Question: I'm android beginner so please be easy on me. I'm doing some "exercises" and i'm writing simple app which will tell RSSI strength of home wifi network. Getting that number is pretty easy, but updating it and showing that on screen it's a little more complicated as i thought.
First this is my onCreate Activity. In this activity i'm launching another android component - Service. Because the code will run in background (i know i could use thread or something else, but this is for "practice" sake, and i have a few ideas what to do with this app, while running service and not interacting with UI )
'''
public class MainActivity extends Activity {
TextView wifi_check;
@Override
protected void onCreate(Bundle savedInstanceState) {
super.onCreate(savedInstanceState);
setContentView(R.layout.activity_main);
referenceViews();
startService(new Intent(this, CheckingWifiService.class));
//wifi_check.setText(""+getIntent().getExtras().getInt("RSSI"));
}
private void referenceViews() {
wifi_check = (TextView) findViewById(R.id.wifiCheck_TV);
}
}
'''
Because my code will run every second or so, i will use TimerTask for this purpose. And here is my TimerTask class, which includes run() method, and code for executing inside
'''
public class TimerTsk extends TimerTask {
Context act;
WifiManager wifiMan;
WifiInfo info;
Bundle sendInfo;
Intent intent;
int rssi;
public TimerTsk(Context context) {
act = context;
}
@Override
public void run() {
intent = new Intent();
sendInfo = new Bundle();
wifiMan = (WifiManager) act.getSystemService(Activity.WIFI_SERVICE);
info = wifiMan.getConnectionInfo();
rssi = info.getRssi();
Log.d("WORKED", "RUNNING SUCESSFULLY");
// i want to send info to my activity
sendInfo.putInt("RSSI", rssi);
intent.putExtras(sendInfo);
}
}
'''
From this class , i want to send result of RSSI to my activity and then update a text. But when i call this code below, on activity i always get NullPointerException.
'''
wifi_check.setText(""+getIntent().getExtras().getInt("RSSI"));
'''
To be honest i had hard time figuring out which part of code is throwing an exepction. And i found that more exactly, this part of code is throwing an exepction.
> getInt("RSSI")
Overall i see that service is running, because in my LOGCAT i see a message that i create with Log.d in TimerTsk class.
Any ideas why is this happening?
Here is my service class:
'''
public class CheckingWifiService extends Service{
int rssi;
Timer time;
TimerTsk ttsk;
@Override
public IBinder onBind(Intent intent) {
return null;
}
@Override
public int onStartCommand(Intent intent, int flags, int startId) {
time = new Timer();
time.schedule(new TimerTsk(getApplicationContext()), 500);
return START_STICKY;
}
'''
}
Here is my LogCat:

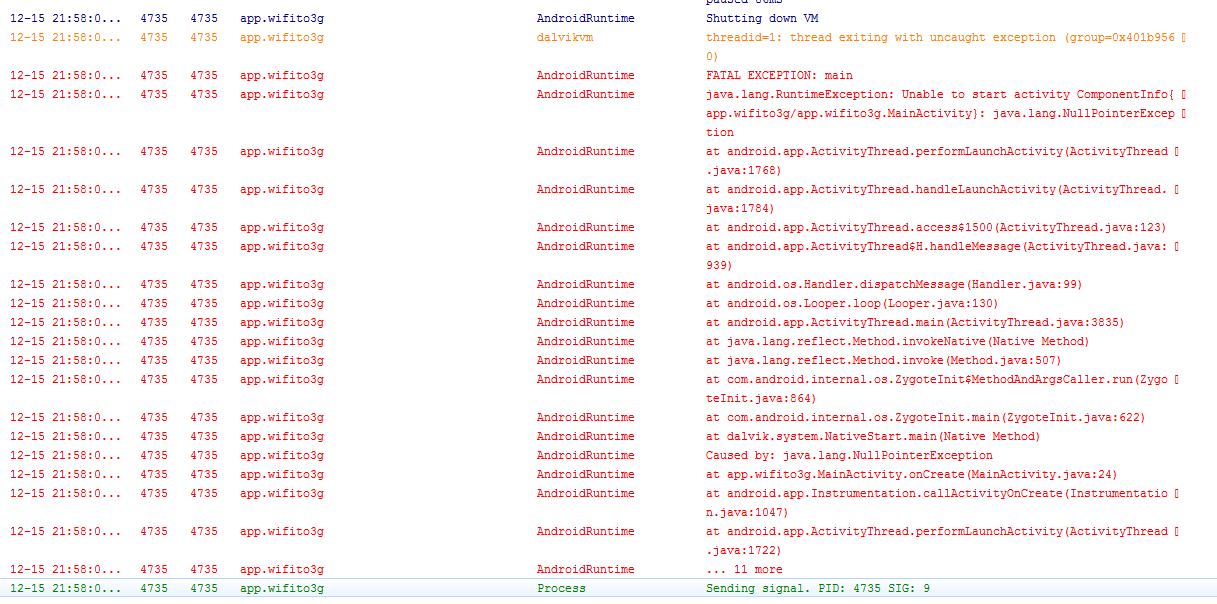
Answer: I see a common mistake. Don't do this:
'''
sendInfo.putInt("RSSI", rssi);
intent.putExtras(sendInfo); // This adds a Bundle to your existing Bundle!
'''
You are creating an Intent, with a Bundle of extras, with a Bundle that holds 'rssi'. Leave out this unnecessary Bundle:
'''
intent.putExtras("RSSI", rssi);
'''
Now in your next Activity you can use:
'''
getIntent().getIntExtra("RSSI", 0);
'''
However you should always check to make sure there aren't any surprise 'null' variables:
'''
Intent in = getIntent();
if(in != null) {
int rssi = in.getIntExtra("RSSI", -1);
if(rssi < 0)
wifi_check.setText(""+rssi);
else
wifi_check.setText("Unknown");
}
'''